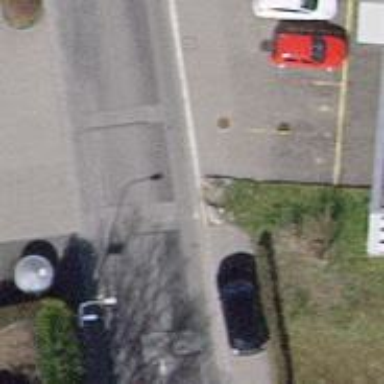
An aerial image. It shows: Public transport stop position.